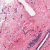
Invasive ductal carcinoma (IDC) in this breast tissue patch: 0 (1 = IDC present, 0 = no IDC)